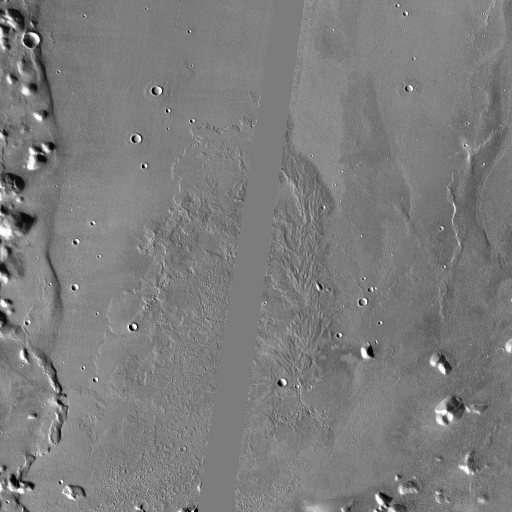
Crater classes present: Background, Other, Buried